Field crop: tomato
Growth stage: 1
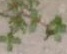
Species: portulaca